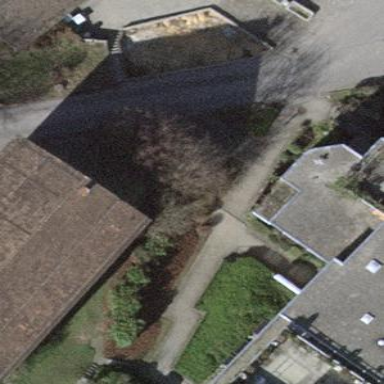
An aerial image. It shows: Footway area.